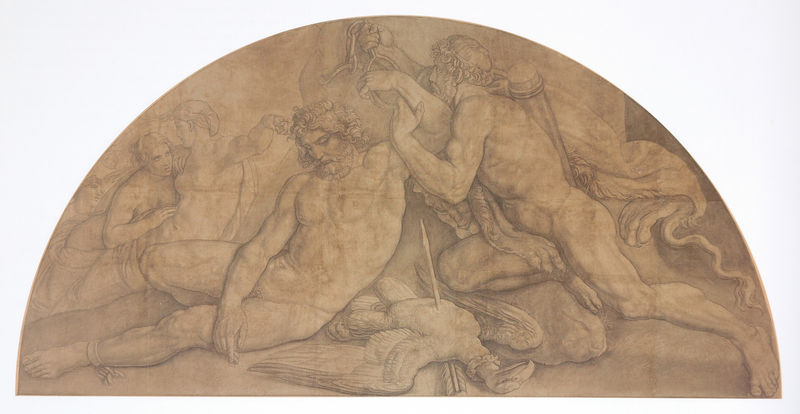
Titel: Die Befreiung des Prometheus durch Herakles
Künstler: Peter Cornelius
Standort: München
Institution: Neue Pinakothek
Schlagwörter: adler, akt, dunkel, felsen, flügel, gott, gruppe, kampf, körper, mann, nackt, schlaf, vogel, weiß, akte, frauen, menschen, mädchen, ocker, braun, busen, frau, grau, hintergrund, männer, schwarz, skizze, szene, zeichnung, tier, beige, bart, wand, bärtig, stein, tod, tot, haare, locken, renaissance, rund, skulptur, fell, fesseln, schwanz, relief, papier, liegen, schlafend, bogen, halsband, stab, studie, fels, kette, grafik, graphik, vergilbt, grisaille, figuren, rundbogen, lanze, weiber, muskeln, nackte, liegend, muskulös, antike, geld, radierung, ketten, schlange, bleistift, entwurf, kranz, mythologie, jagd, sieg, halbrund, karton, fries, erlegt, erschossen, antik, götter, muskel, qual, zeus, mythos, müde, geier, plan, löwe, armbrust, opfer, speere, jupiter, vorlage, gefangener, schütze, herkules, köcher, pfeil, falle, apollo, muskulatur, lager, herakles, unterwelt, fessel, tympanon, vorzeichnung, lünette, löwenfell, toter vogel, bogenfeld, peter, atlas, cornelius, durchbohrt, mytologie, prometheus, peter von cornelius, befreiung, gekettet, geschwächt, handschelle, hercules, löwenschwanz, schwanthaler, vesseln, bärtige, samson, tut, greichisch, mythoogie, ar, bartträger, myths, getöteter adler, musken, schneckerl, weibsbilder, samsonm